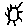
Label: sun